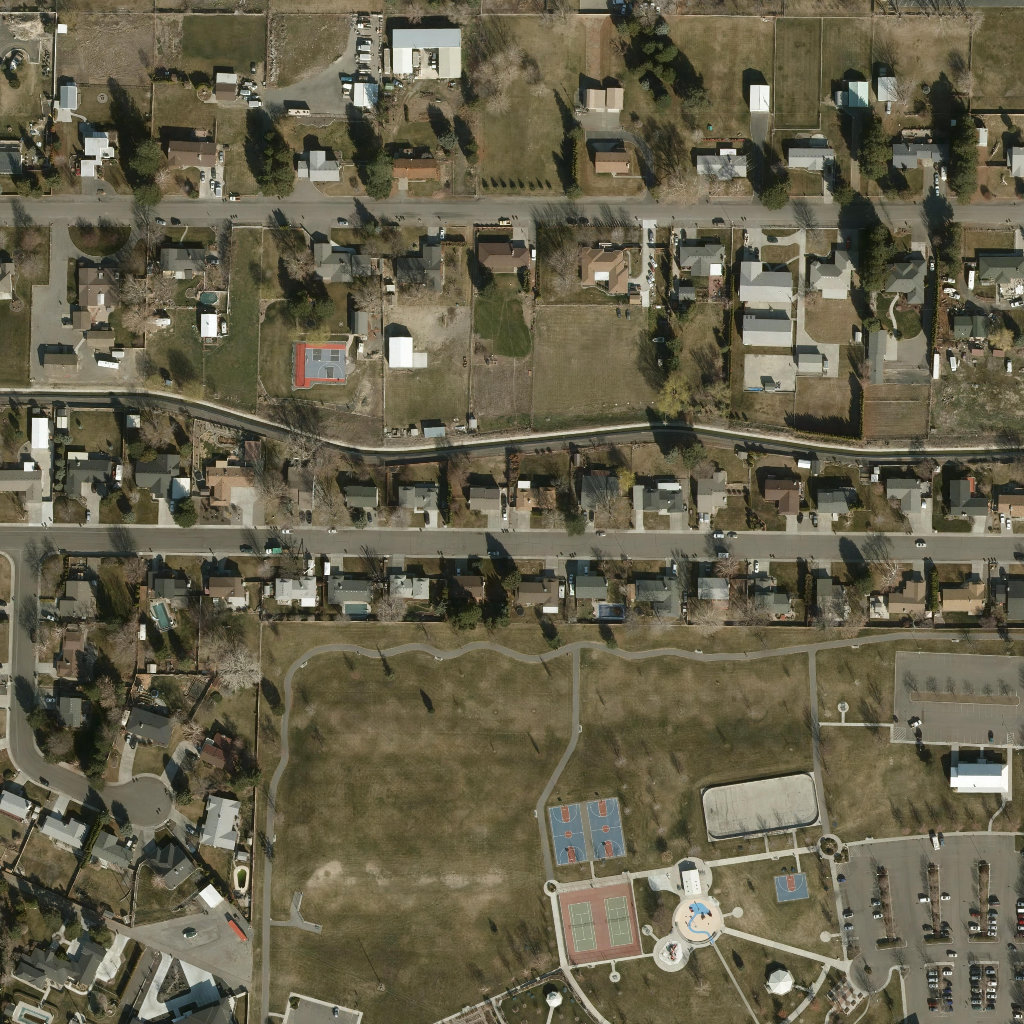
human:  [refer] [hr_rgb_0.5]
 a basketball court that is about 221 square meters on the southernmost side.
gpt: <box>[[75, 85, 79, 88, 0]]</box>

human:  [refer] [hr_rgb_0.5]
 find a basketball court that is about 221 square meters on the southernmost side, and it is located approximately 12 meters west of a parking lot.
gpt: <box>[[75, 85, 79, 88, 0]]</box>